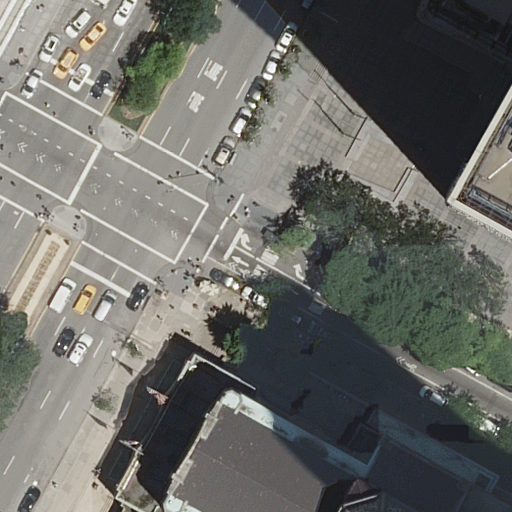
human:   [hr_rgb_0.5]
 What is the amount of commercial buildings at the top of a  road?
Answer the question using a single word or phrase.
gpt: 1

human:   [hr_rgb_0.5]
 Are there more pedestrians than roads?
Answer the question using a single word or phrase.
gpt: no

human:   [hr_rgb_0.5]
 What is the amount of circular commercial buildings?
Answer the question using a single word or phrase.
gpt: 0

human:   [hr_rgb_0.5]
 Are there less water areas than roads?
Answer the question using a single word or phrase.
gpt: yes

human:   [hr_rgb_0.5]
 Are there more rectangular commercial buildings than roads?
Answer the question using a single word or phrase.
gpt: no

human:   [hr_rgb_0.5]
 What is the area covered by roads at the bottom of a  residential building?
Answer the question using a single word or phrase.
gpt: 0m2

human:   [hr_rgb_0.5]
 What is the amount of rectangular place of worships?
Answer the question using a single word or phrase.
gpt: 0

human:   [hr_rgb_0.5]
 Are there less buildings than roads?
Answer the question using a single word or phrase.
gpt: yes

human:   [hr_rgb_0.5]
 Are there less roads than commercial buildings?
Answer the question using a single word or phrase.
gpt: no

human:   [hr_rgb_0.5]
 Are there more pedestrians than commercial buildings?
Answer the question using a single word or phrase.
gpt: no

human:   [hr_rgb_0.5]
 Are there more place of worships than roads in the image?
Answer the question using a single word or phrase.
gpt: no

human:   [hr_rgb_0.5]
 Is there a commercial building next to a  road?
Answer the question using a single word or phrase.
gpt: yes

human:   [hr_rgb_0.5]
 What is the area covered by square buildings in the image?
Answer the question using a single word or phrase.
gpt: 0m2

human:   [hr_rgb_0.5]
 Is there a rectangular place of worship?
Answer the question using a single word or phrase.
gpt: no

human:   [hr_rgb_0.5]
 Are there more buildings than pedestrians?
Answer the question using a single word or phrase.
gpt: yes

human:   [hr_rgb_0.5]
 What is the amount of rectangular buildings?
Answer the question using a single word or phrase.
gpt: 1

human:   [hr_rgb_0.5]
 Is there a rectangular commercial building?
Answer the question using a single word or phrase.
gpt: yes

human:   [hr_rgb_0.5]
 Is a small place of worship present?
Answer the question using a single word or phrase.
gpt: no

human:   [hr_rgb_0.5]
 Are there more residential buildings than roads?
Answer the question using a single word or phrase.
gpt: no

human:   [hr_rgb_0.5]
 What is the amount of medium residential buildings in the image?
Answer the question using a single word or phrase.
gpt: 0

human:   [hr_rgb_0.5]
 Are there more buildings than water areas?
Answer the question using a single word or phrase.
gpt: yes

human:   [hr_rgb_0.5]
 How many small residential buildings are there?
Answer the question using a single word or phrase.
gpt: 0

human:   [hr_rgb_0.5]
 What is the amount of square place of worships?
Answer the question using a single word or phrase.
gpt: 0

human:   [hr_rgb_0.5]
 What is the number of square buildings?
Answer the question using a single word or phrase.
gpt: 0

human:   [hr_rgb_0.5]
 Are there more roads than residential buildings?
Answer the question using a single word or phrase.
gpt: yes

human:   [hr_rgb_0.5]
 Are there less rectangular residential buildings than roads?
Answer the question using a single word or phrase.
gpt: yes

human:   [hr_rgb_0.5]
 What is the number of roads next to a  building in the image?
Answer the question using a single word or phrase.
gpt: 6

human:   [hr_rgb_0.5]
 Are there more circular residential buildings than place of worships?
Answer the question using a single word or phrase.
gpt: no

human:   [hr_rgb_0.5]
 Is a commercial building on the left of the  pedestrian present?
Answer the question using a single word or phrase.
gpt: no

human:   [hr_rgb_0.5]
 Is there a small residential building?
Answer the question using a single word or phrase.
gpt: no

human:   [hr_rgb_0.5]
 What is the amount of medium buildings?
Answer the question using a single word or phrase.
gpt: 1

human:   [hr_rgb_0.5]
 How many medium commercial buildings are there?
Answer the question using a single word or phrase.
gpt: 1

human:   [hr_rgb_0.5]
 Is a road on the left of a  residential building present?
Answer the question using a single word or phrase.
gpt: yes

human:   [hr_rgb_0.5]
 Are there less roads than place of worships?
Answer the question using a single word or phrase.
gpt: no

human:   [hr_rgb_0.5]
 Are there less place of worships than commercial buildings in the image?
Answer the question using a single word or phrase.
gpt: no

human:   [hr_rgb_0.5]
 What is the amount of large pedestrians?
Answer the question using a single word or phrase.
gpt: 1